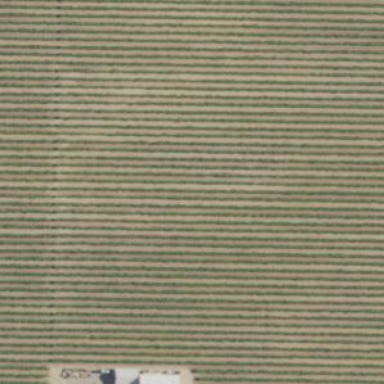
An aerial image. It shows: Vineyard.